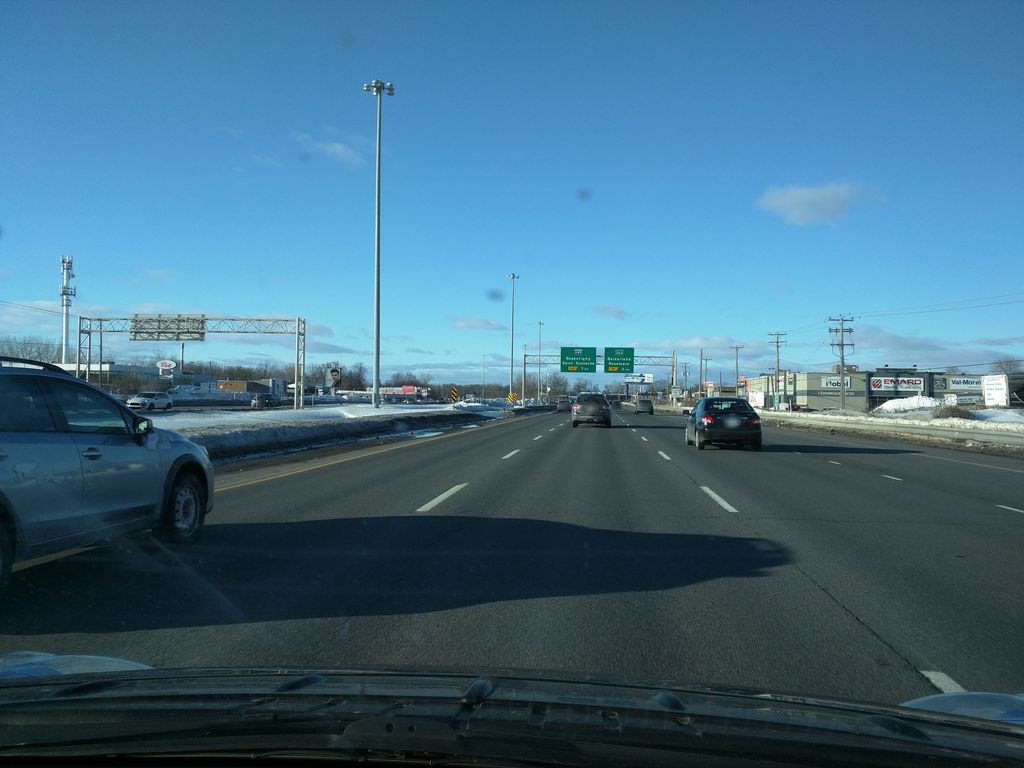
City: montreal